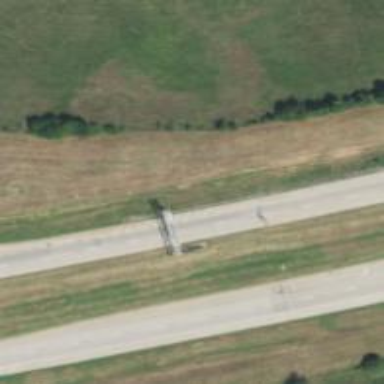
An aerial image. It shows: This image shows trunk highway that functions as expressway.